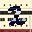
Label: 2